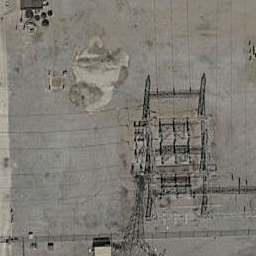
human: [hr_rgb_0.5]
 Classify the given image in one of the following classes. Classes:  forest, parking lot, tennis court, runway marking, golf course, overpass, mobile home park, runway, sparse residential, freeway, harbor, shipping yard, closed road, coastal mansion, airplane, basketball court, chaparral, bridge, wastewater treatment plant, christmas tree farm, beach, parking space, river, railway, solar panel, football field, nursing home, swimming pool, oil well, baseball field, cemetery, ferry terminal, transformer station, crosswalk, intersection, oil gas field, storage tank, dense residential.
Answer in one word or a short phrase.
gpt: transformer station